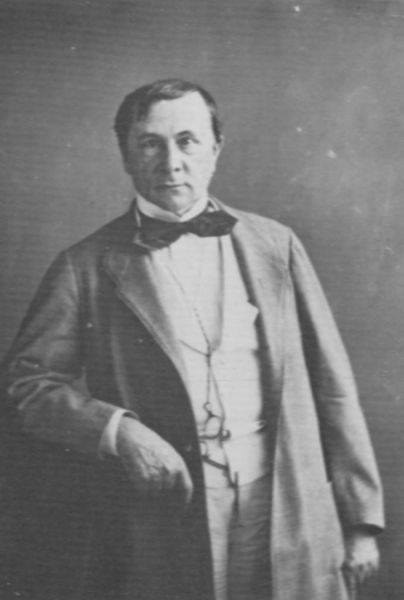
Titel: Émile de Girardin (1806-1881), Zeitungsverleger
Künstler: Atelier Nadar
Institution: unbekannt
Schlagwörter: dunkel, gemälde, hand, kopf, mann, schatten, weiß, ellbogen, frisur, grau, haar, hell, licht, mund, nase, ohr, profil, schwarz, stirn, stuhl, blick, schleife, anzug, hemd, hose, jacke, arm, augen, falten, gesicht, kragen, stehen, bild, bildnis, herr, hände, portrait, porträt, haare, mantel, pose, stehend, frontal, knopf, lippen, poträt, scheitel, seide, sommer, kette, ausdruck, maler, uhr, knöpfe, fliege, gehrock, hemdkragen, jackett, revers, weste, foto, fotografie, photographie, schwarz weiss, vatermörder, brille, manschetten, stehkragen, schielen, brillenkette, kneifer, photo, gekämmt, aufgestützt, adern, taschenuhr, erinnerung, fotographie, studio, schlitz, armbeuge, silberblick, altes foto, lorgnon, gebügelt, vistenkarte, gilet, ketter, giellet